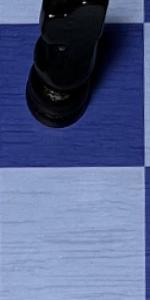
Label: Empty